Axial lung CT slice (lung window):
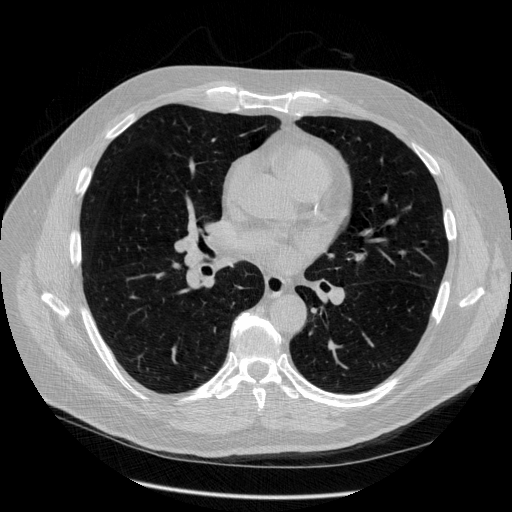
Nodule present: no